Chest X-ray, AP view. Patient: 28 years old, sex F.
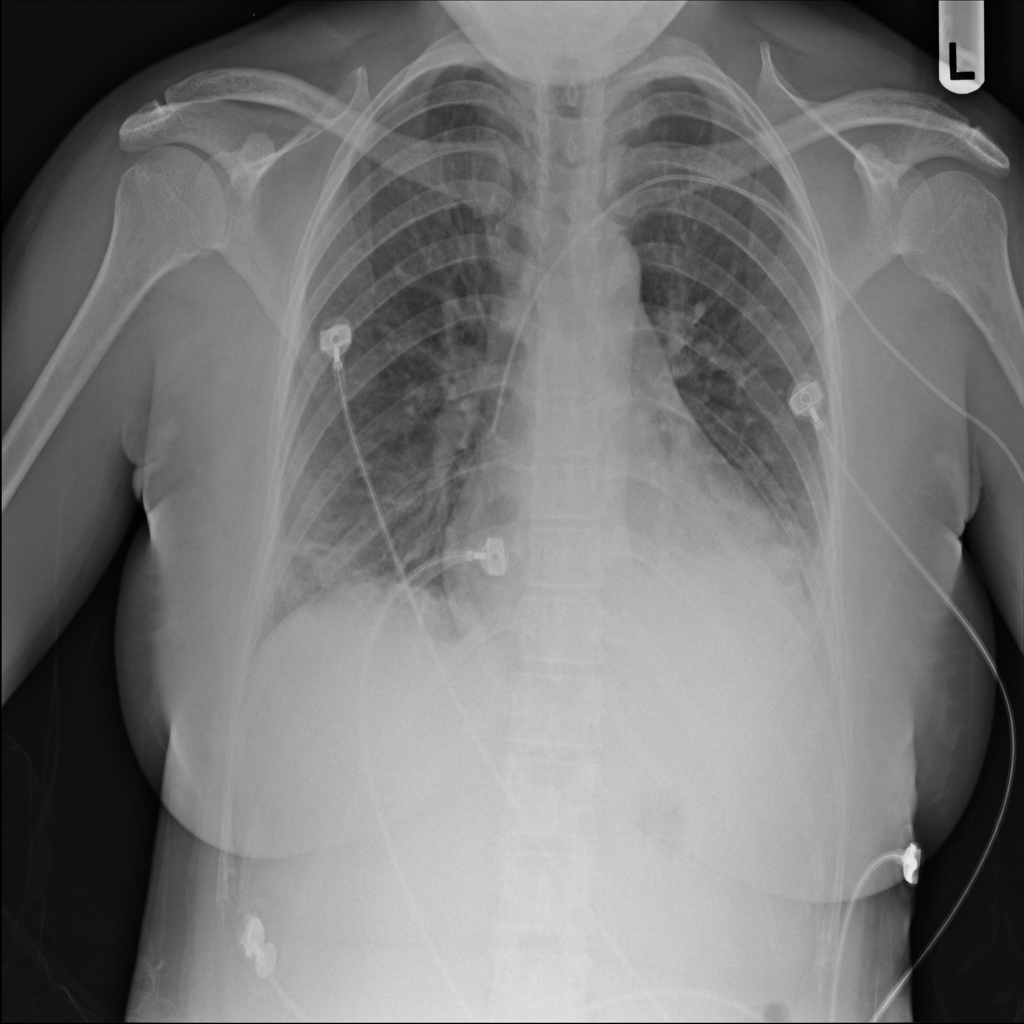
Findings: Atelectasis, Consolidation